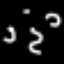
Label: squiggle